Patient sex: M
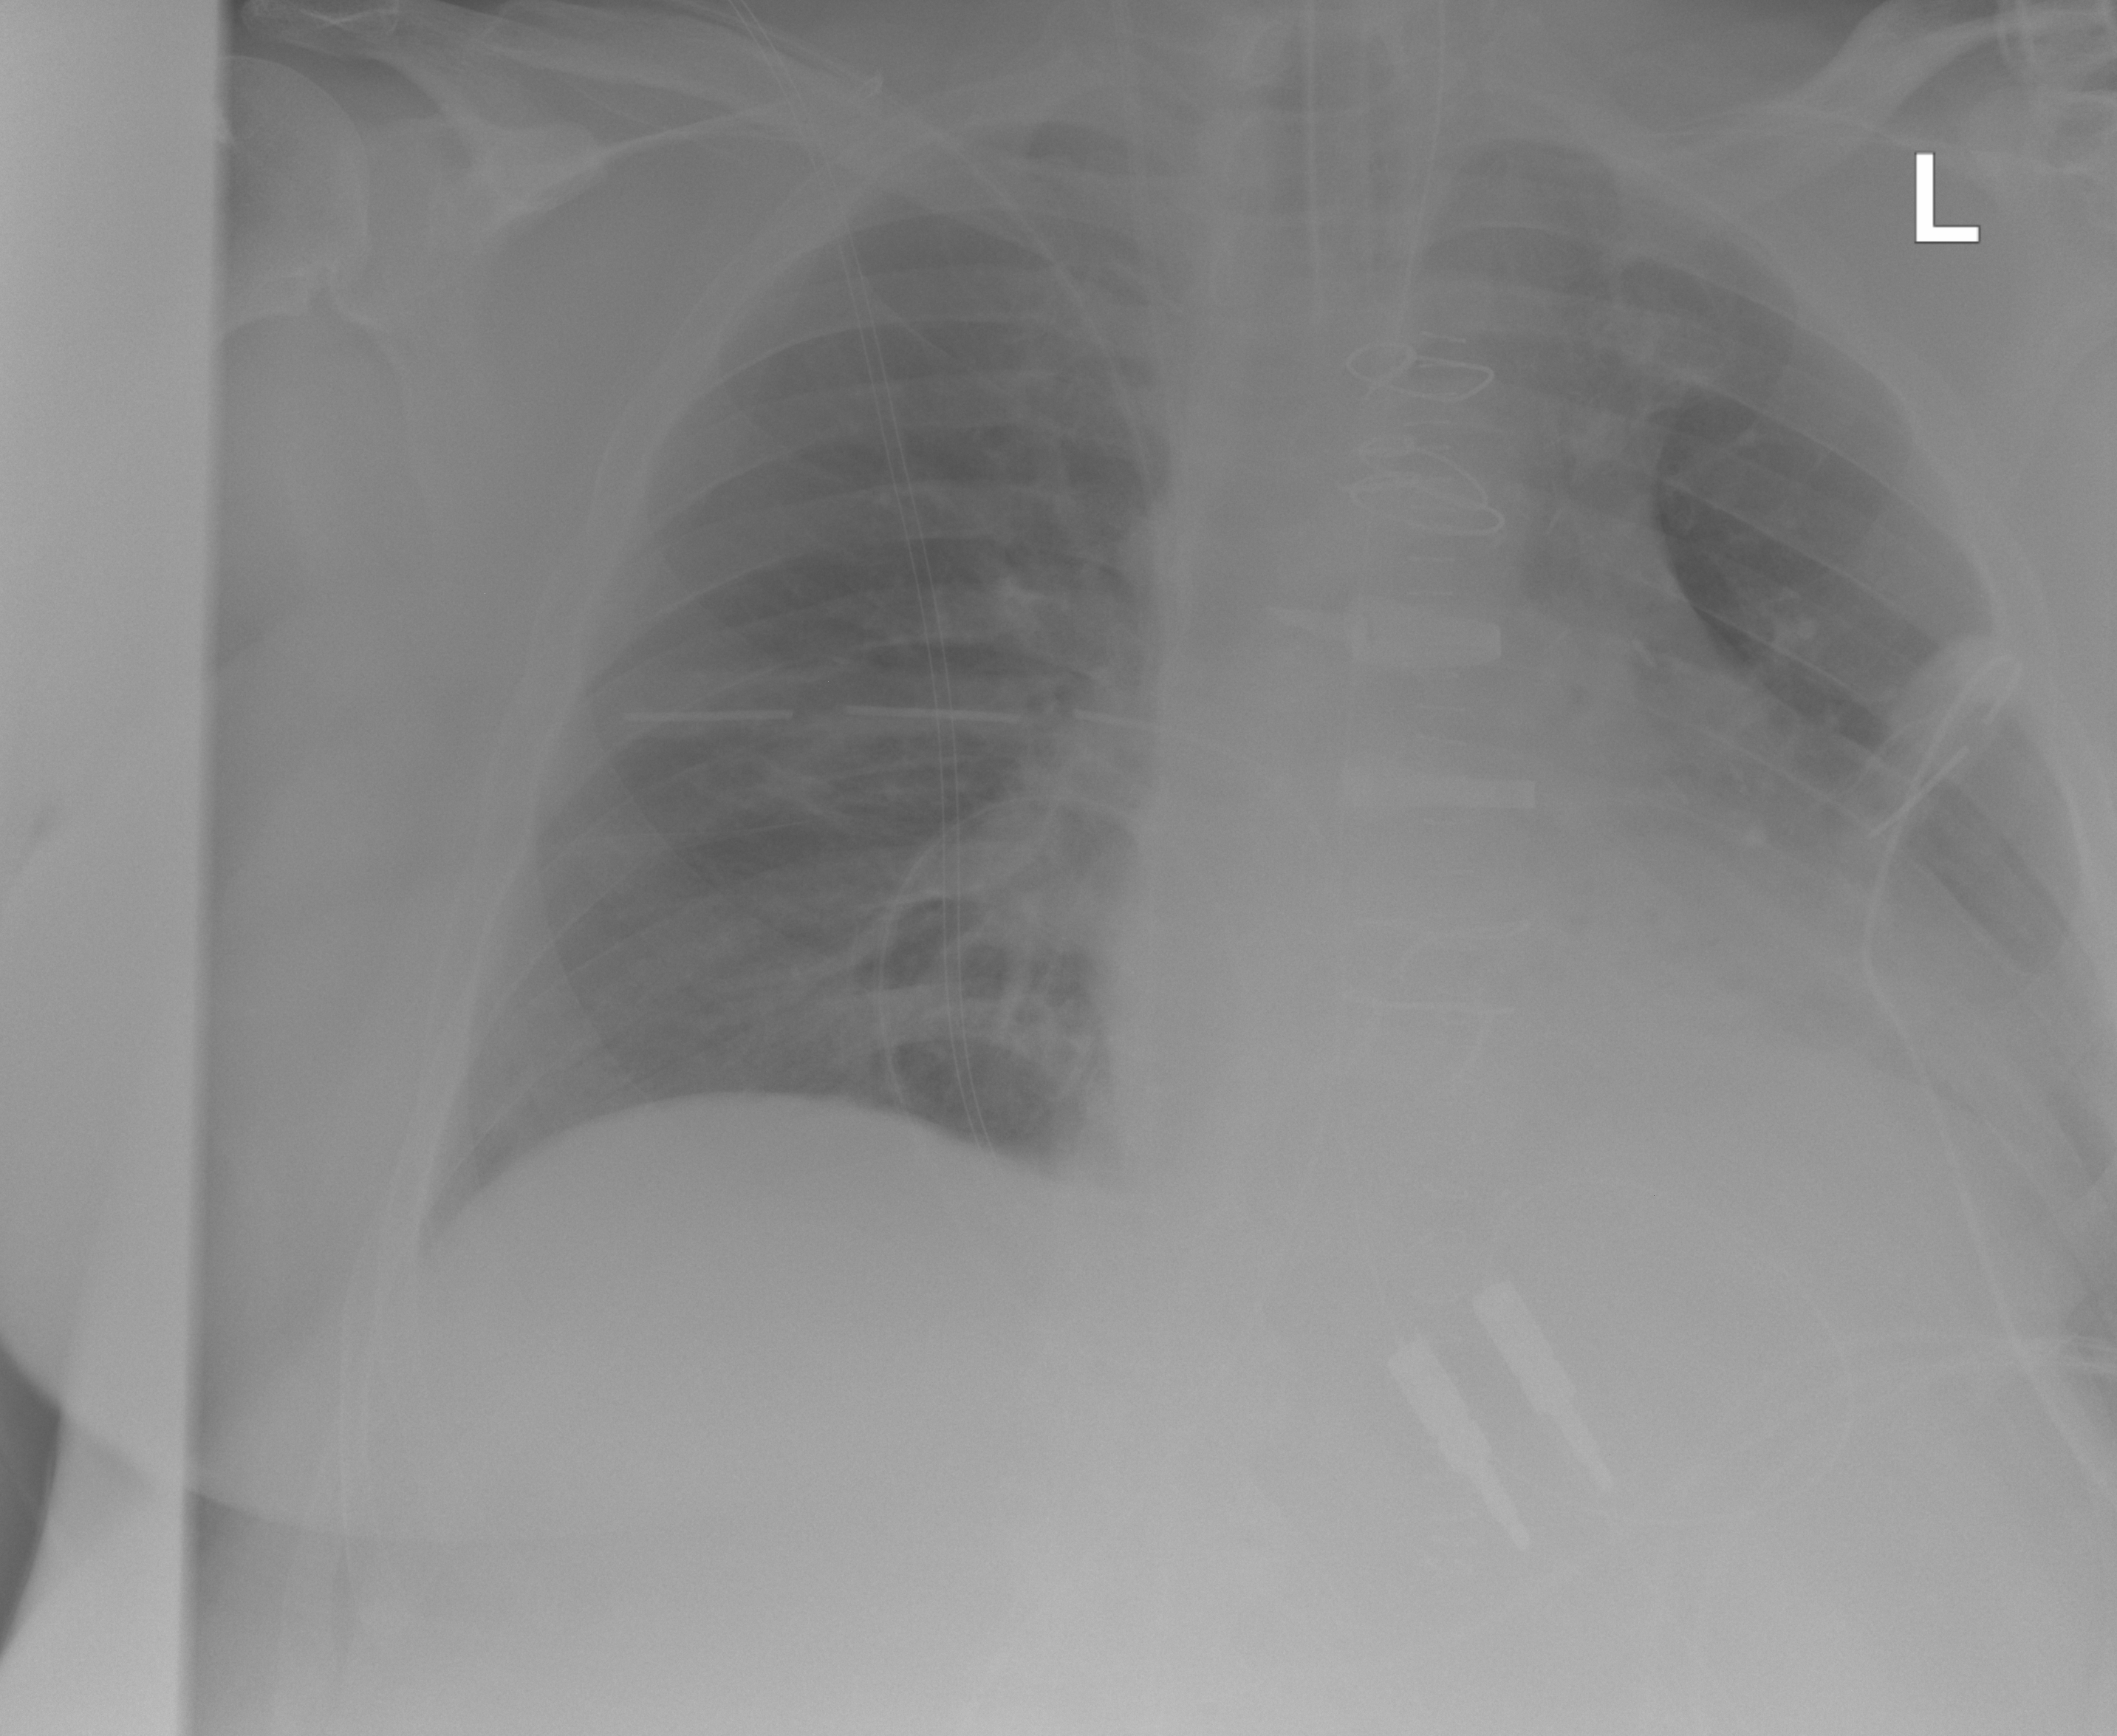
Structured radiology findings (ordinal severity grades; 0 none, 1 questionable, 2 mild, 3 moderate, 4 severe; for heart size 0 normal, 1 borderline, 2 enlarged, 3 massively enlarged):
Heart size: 2
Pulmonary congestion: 0
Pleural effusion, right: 0
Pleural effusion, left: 2
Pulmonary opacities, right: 0
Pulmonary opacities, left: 2
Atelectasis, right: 0
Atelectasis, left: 1